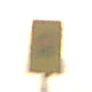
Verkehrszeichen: KennzeichnungspflichtigeFahrzeugeGefaehrlicheGueterOhnePfeilsymbol
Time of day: SunriseSunset
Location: Outdoor (Nature)
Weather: PartlyCloudy
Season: NotSpecified
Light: Natural